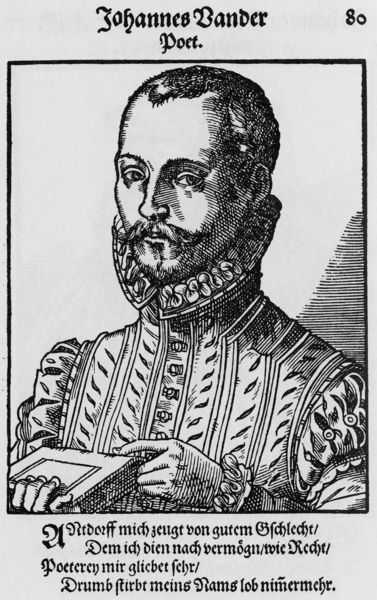
Titel: Bildnis des Jan van der Noot
Künstler: Tobias Stimmer
Institution: (Seriendruck)
Schlagwörter: dunkel, feder, hand, mann, schatten, weiß, finger, haar, hell, kleid, mund, nase, ohr, schwarz, stirn, zeichnung, blick, muster, bart, hemd, jacke, schnurrbart, augen, gesicht, johannes, kleidung, kragen, mensch, rahmen, ärmel, bildnis, hals, halskrause, hände, portrait, porträt, auge, gewand, haare, mantel, renaissance, holzschnitt, schrift, grafik, graphik, zeigefinger, dichter, inschrift, poet, streifen, deutsch, rüschen, zeigen, knöpfe, schnauzbart, schnauzer, name, tusche, buch, druck, schwarz-weiß, schraffur, radierung, stich, lithografie, scharz, text, buchstaben, beschriftung, selbstbildnis, denker, krause, stift, geheimratsecken, mittelalter, wams, fingerzeig, adliger, schwar, kurzhaar, altdeutsch, selstporträt, reformation, seriendruck, shakespeare, rudolph, blikc, figer, bander, portrtät, johannes bander, armann, puffarm, druchgrafik, dichert, 80, poet., mann schwarzweißbuch, zeigefingetr, +baret, ander, fander